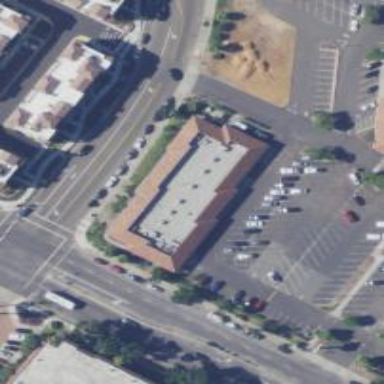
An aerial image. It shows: Convenience shop.